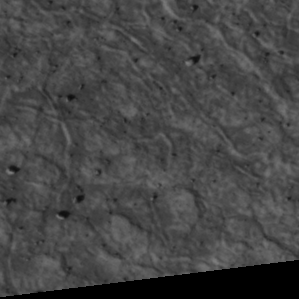
Label: non_frost